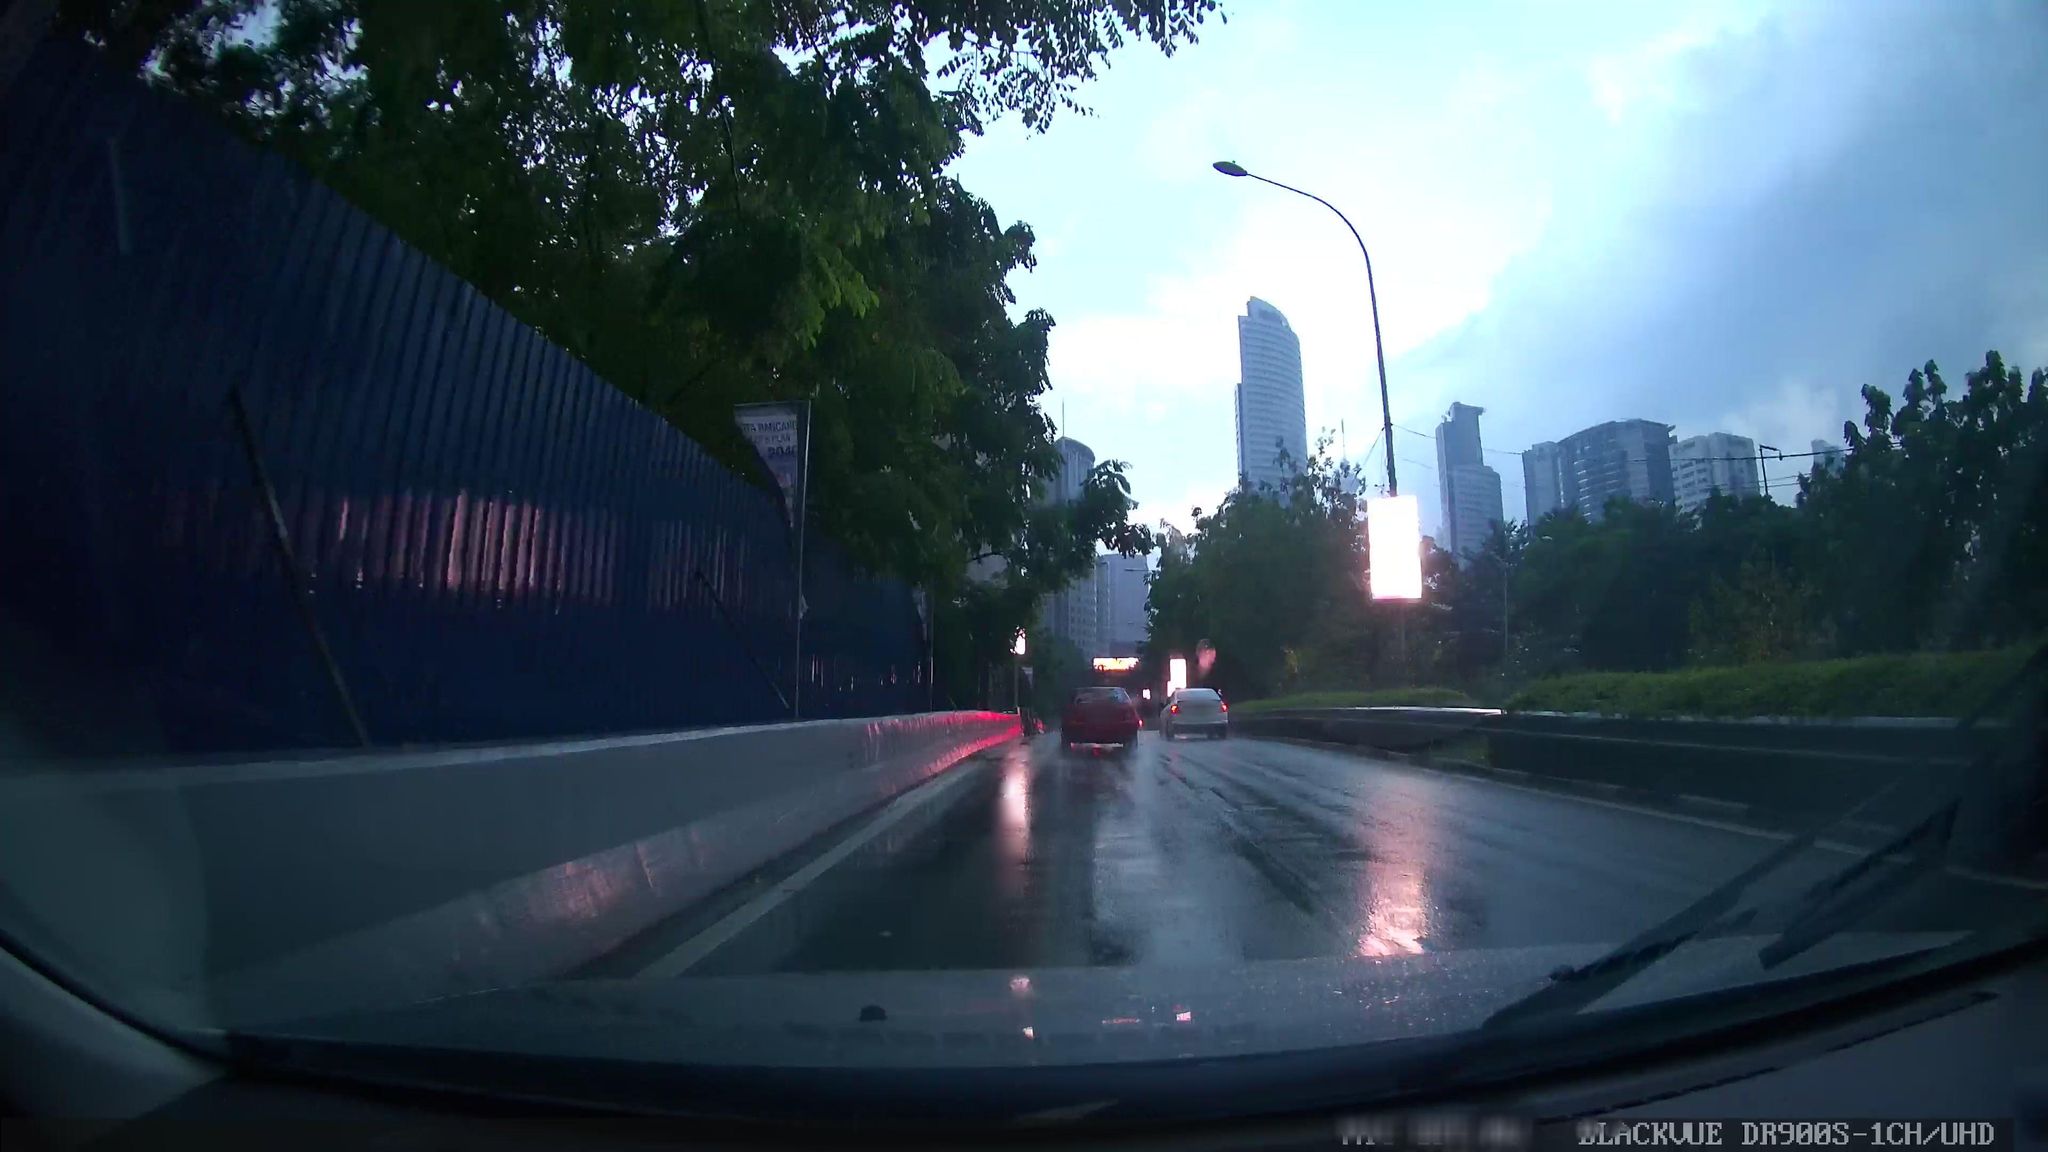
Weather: clear
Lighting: dusk/dawn
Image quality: good
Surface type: driving surface
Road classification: trunk_link, secondary
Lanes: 4, 2, 3
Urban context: urban centre
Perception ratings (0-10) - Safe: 1.71, Lively: 6.88, Beautiful: 4.21, Boring: 1.96, Depressing: 2.84, Wealthy: 9.09